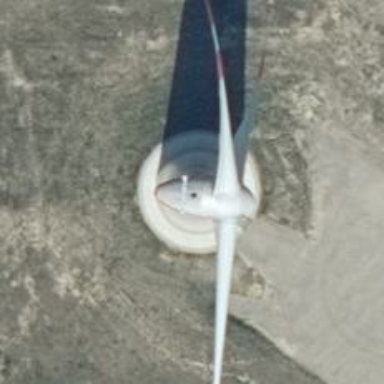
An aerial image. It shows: Wind generator powered by wind turbine.